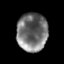
Tissue: prostate
Cell type: T cells
Senescence score: 0.2477
Nuclear area (px): 1149
Mean DAPI intensity: 116.1